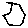
Label: hexagon